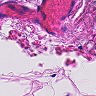
Metastatic tissue present: no